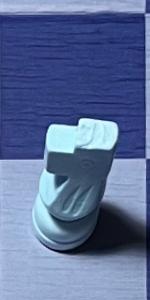
Label: Knight_White